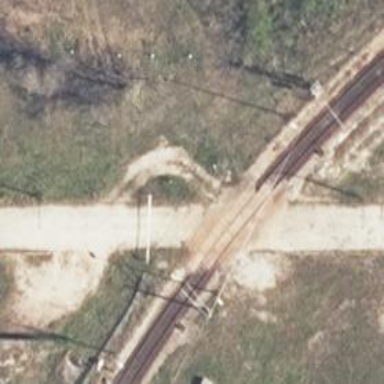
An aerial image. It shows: Rail yard with electrified contact lines for the trains.